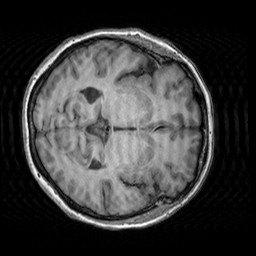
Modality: T1w
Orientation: axial
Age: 53
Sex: female
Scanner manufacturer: siemens
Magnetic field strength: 3 T
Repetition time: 2.3 s
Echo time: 0.00303 s